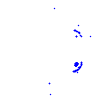
Particle: electron